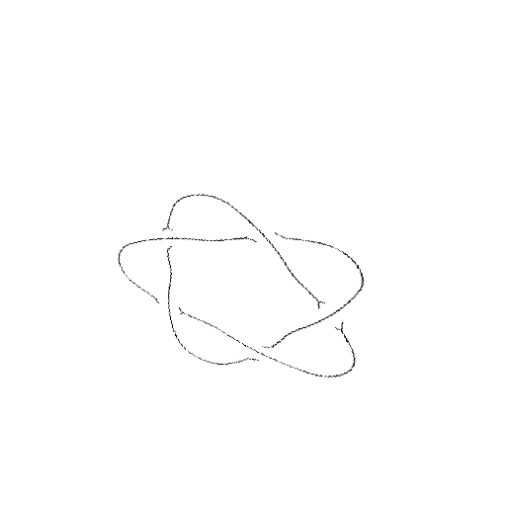
Crossing number: 5